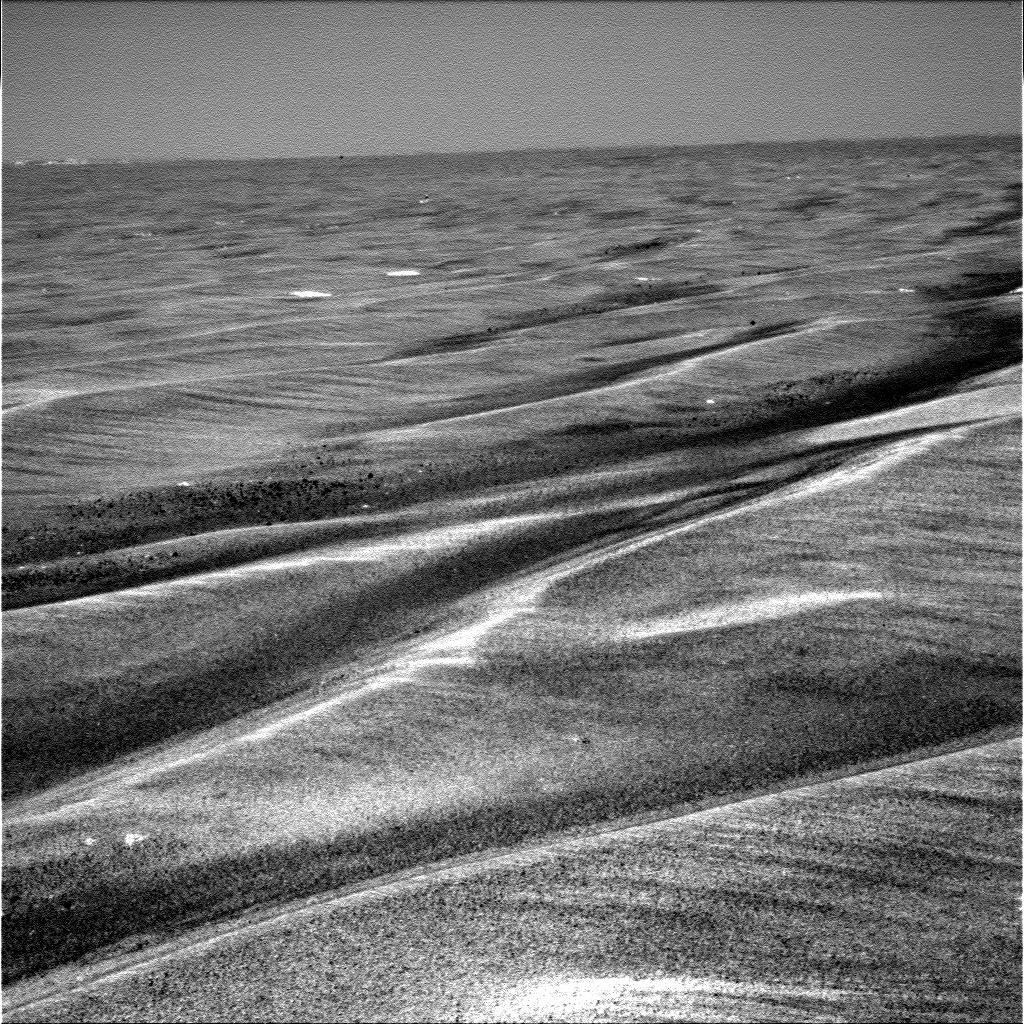
Terrain classes present: Bedrock, Gravel / Sand / Soil, Sky / Distant Mountains